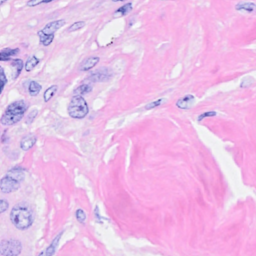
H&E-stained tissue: Breast